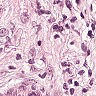
Metastatic tissue present: yes